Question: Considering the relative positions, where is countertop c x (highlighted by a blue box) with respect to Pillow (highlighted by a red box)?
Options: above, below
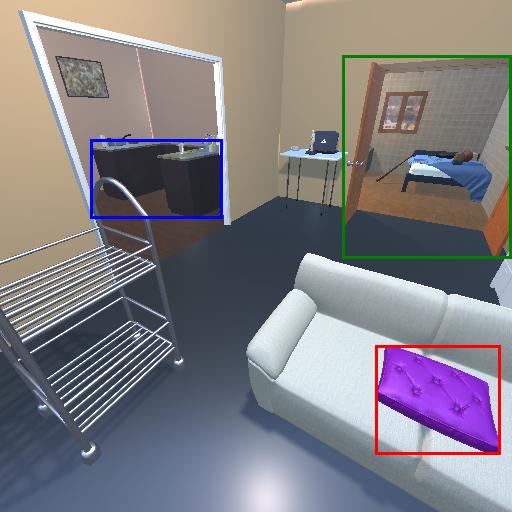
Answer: above